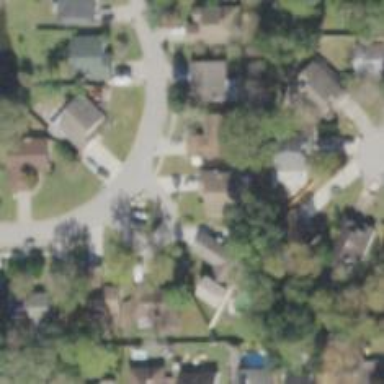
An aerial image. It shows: Residential road.